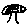
Label: tree